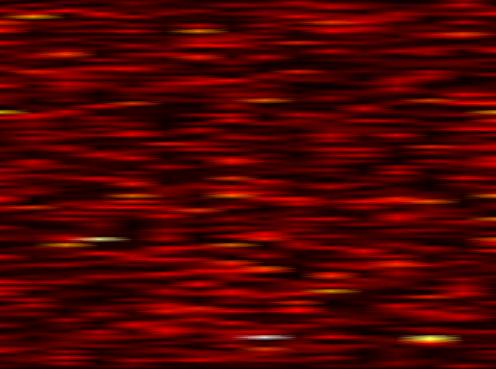
Label: WOLA